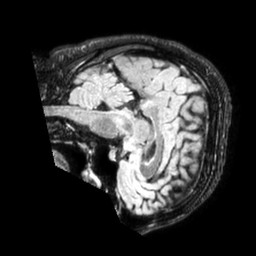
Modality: FLAIR
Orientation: sagittal
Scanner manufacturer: philips
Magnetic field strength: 1.5 T
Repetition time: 4.8 s
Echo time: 0.3366 s